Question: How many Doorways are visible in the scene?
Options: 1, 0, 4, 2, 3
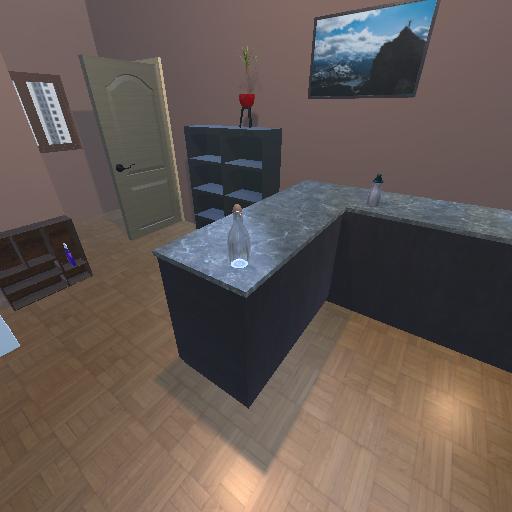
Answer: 1